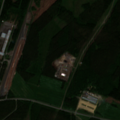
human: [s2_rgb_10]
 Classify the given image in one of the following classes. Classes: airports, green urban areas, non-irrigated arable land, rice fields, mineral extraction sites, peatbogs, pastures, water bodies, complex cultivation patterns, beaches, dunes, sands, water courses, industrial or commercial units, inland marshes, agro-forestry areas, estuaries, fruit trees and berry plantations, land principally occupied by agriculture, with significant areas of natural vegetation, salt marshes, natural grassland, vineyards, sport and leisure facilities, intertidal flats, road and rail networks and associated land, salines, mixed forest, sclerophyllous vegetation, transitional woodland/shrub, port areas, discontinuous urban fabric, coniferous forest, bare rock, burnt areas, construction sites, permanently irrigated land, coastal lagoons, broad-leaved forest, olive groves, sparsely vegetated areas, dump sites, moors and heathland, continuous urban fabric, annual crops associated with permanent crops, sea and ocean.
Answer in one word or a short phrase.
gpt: industrial or commercial units, land principally occupied by agriculture, with significant areas of natural vegetation, coniferous forest, mixed forest